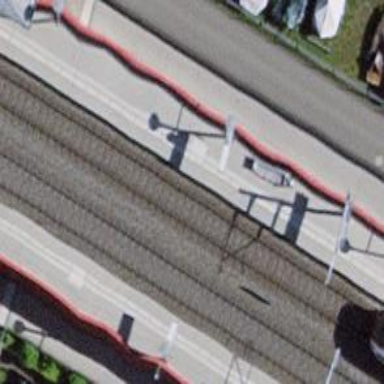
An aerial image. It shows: Public transport station located at railway halt.